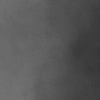
Atmospheric dust classification: dusty